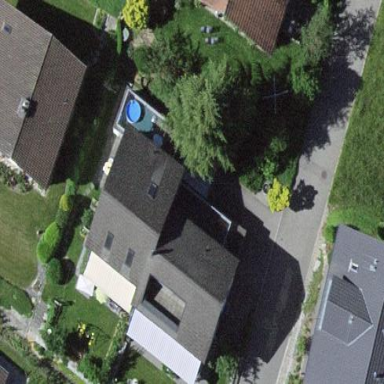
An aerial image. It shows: Residential building.